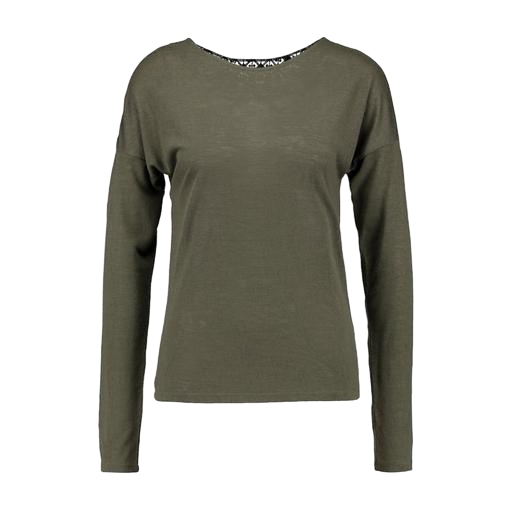
long-sleeve t-shirt only macy, longsleeve t-shirt, green long-sleeve round-neck tee, white background